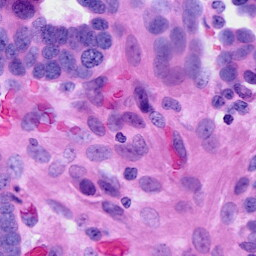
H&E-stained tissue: Ovarian